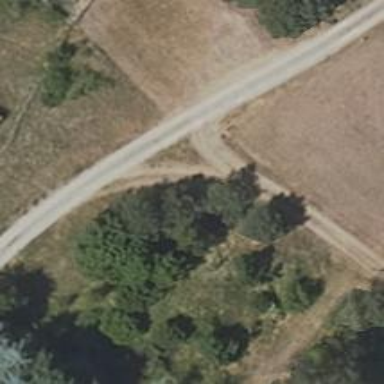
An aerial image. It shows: Unclassified road with compacted surface.